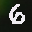
Label: 6